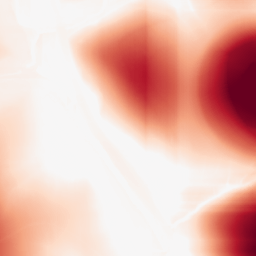
Category: morphological
Decomposition family: rolling_ball
Decomposition parameters: radius: 100
Upsampling method: regularized
Upsampling parameters: scale: 4
lambda_reg: 0.01
Upsampling scale: 4